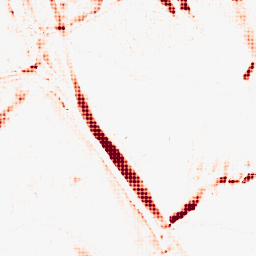
Category: morphological
Decomposition family: morphological_ellipse
Decomposition parameters: operation: opening
width: 5
height: 20
Upsampling method: sinc_blackman
Upsampling parameters: scale: 4
kernel_size: 4
Upsampling scale: 4